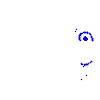
Particle: electron